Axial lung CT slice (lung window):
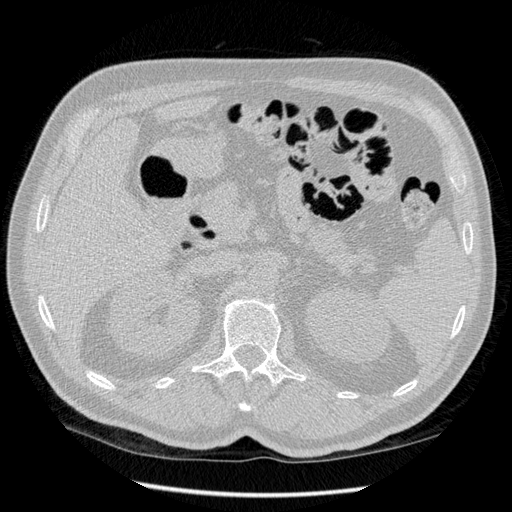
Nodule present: no